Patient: sex M, age 62
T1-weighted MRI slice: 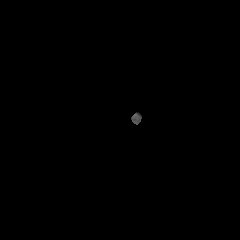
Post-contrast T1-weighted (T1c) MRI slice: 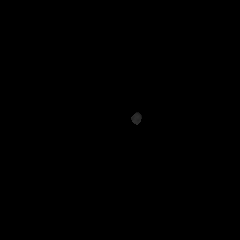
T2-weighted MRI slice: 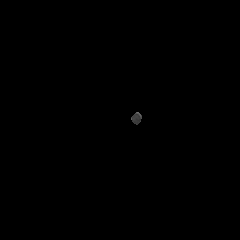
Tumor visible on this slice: no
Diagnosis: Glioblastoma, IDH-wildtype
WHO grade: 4